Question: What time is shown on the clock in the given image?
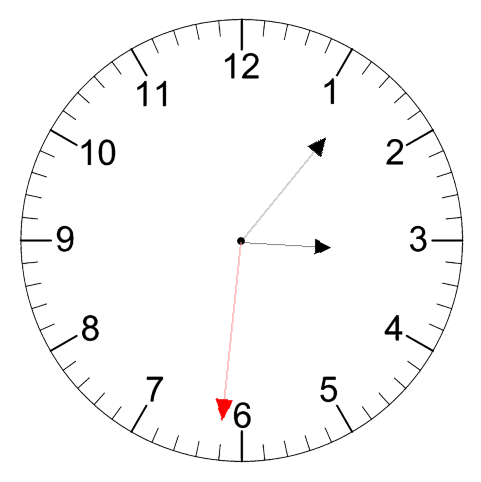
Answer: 03:06:31